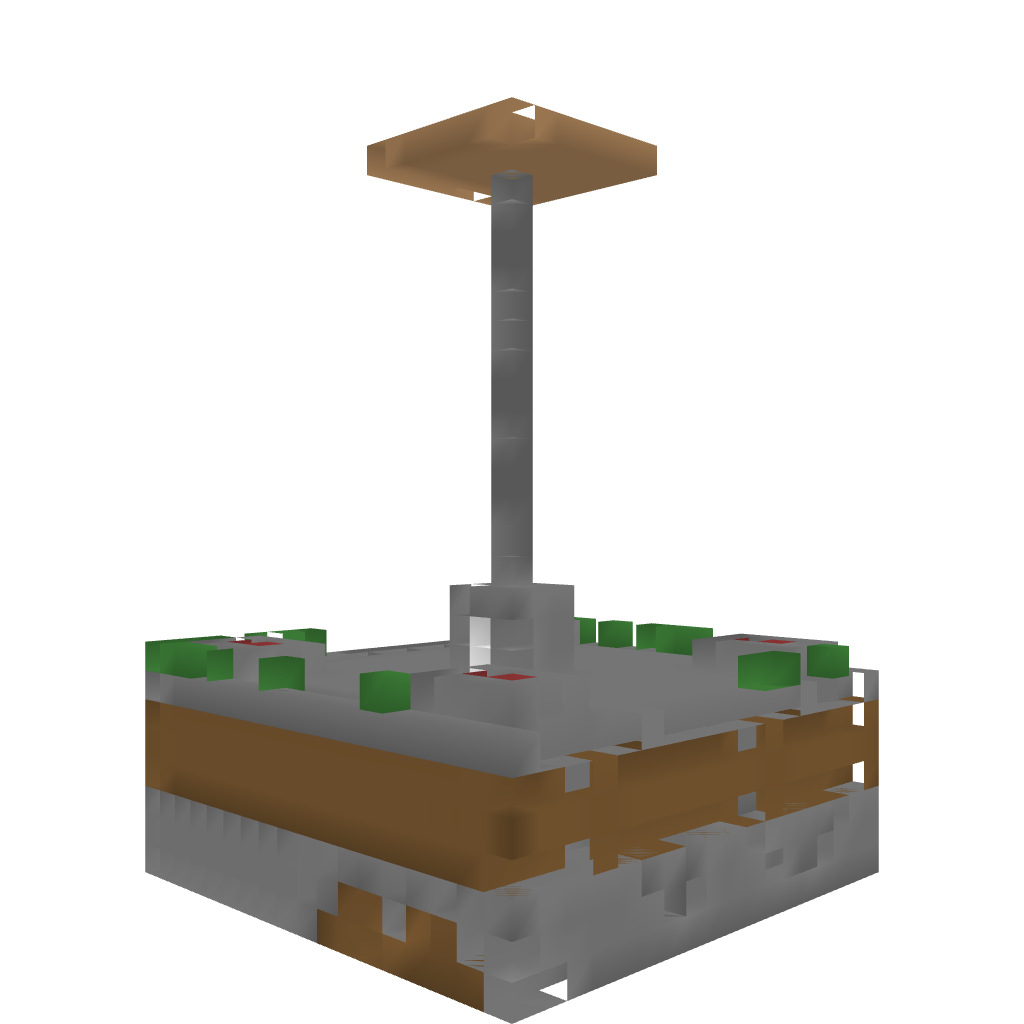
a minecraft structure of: Underground base v2 bad low quality a lot of earth